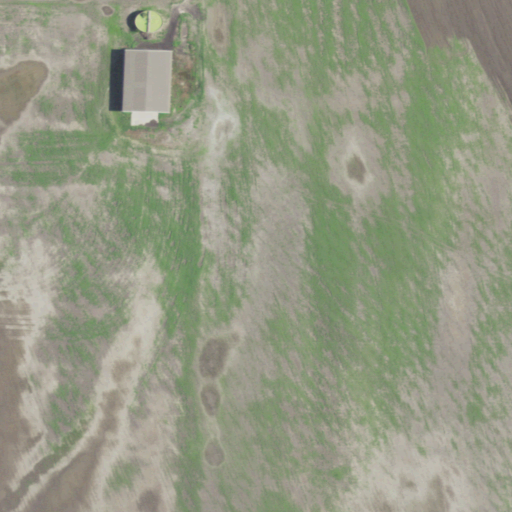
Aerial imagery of island in Kansas named Stigers Island containing cultivated crops, medium intensity development, and low intensity development